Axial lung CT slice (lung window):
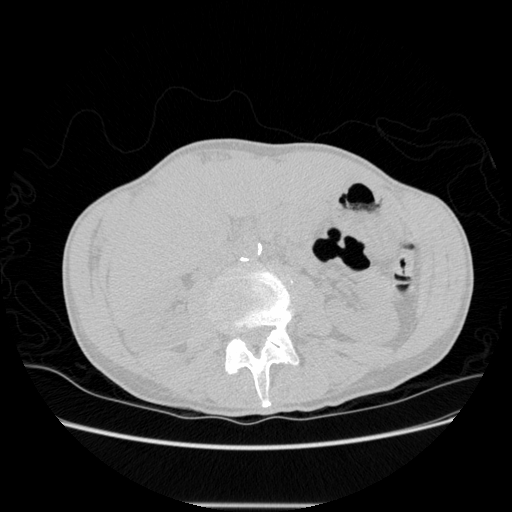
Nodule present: no